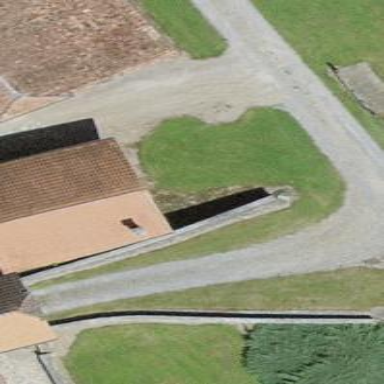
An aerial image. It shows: Rural barn.